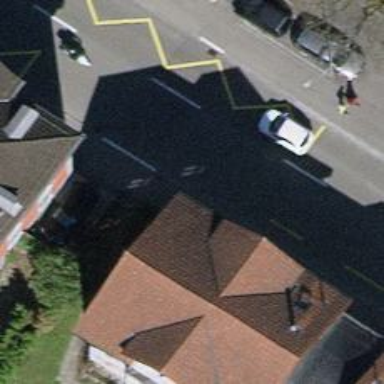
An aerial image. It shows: Public transport stop position.